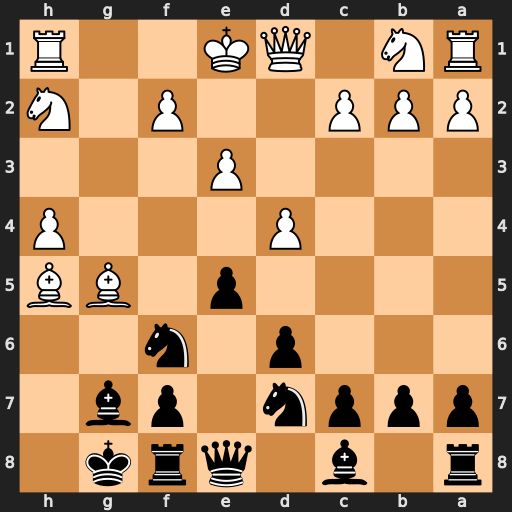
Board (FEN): r1b1qrk1/pppn1pb1/3p1n2/4p1BB/3P3P/4P3/PPP2P1N/RN1QK2R
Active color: b
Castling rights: KQ
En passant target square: -
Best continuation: Nxh5 Qxh5 f6 Qxe8 Rxe8